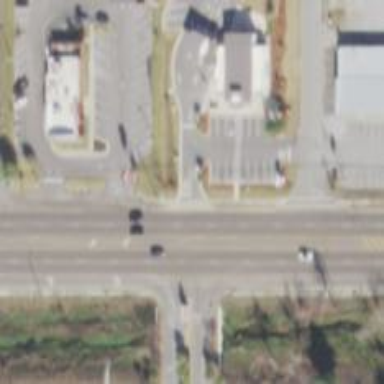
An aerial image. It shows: Marked road crossing.